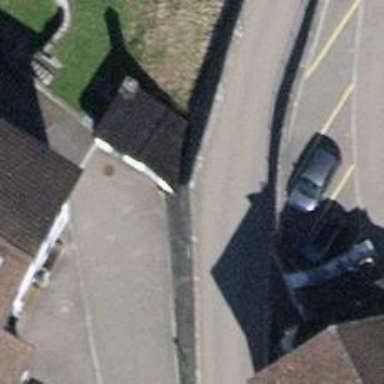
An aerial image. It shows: Retaining wall.